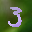
Label: 3